Question: I'm trying to align a Text next to an Icon/Image, I want the text or the image to be align vertically but the vertical-align is not being applied, it might have something to do with the floats
Here's an image explainng what I want to do:

Here's what I have so far:
---- HTML ---
'''
<ul class="toolboxItems">
<li>
<div class="image">
<img src="someImage.png">
</div>
<div class="label">
<label>Lorem ipsum dolor sit amet....</label>
</div>
<li>
<li>
/* more of the same .... */
</li>
<ul>
'''
---- CSS ----
'''
ul.toolboxItems li {margin-bottom:10px;}
.image {float:left; width:30px;}
.label {float:left; width:150px; vertical-align:middle;}
'''
I tried using display:table / table-cell but it did not work.
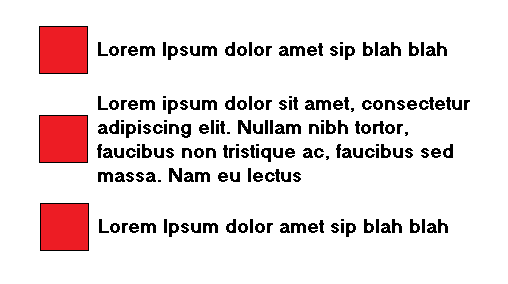
Answer: You could use the CSS table display properties which are <URL>.
Working demo here: <URL>
'''
.toolboxItems {
display: table;
}
.toolboxItems li {
display: table-row;
}
.toolboxItems .image,
.toolboxItems .label {
display: table-cell;
width: 30px;
vertical-align: middle;
}
.toolboxItems .label {
width: 150px;
}
'''